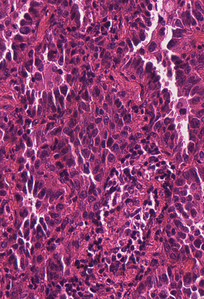
Tumor epithelial tissue: yes
Tumor-associated stroma tissue: yes
Normal tissue: no